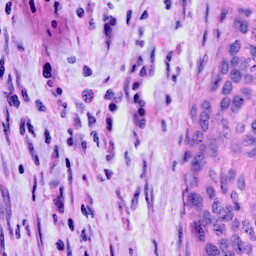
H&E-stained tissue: Cervix